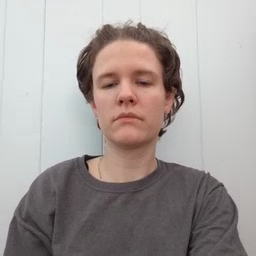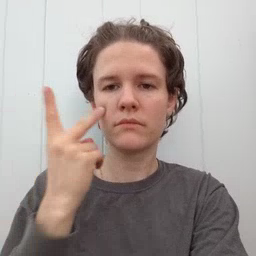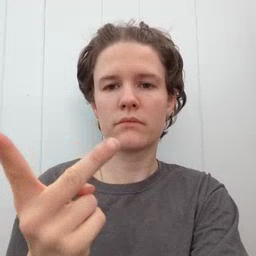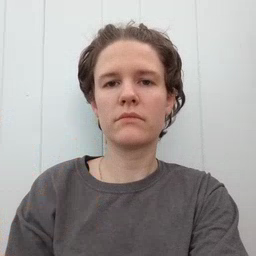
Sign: see